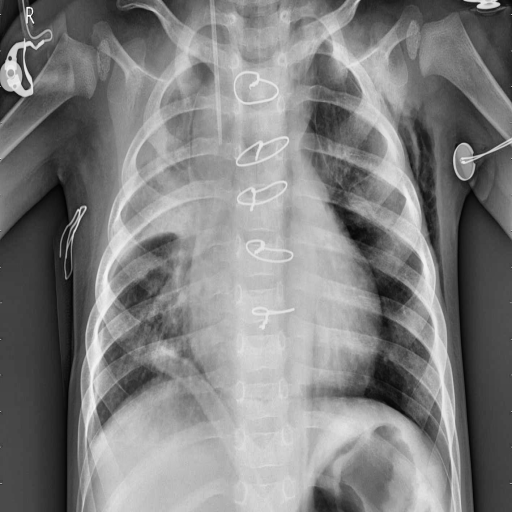
Finding: PNEUMONIA